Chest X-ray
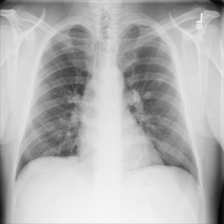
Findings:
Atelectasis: negative
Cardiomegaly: negative
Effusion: negative
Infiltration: negative
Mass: negative
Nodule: negative
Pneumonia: negative
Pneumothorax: negative
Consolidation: negative
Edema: negative
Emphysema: negative
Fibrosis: negative
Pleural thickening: negative
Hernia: negative